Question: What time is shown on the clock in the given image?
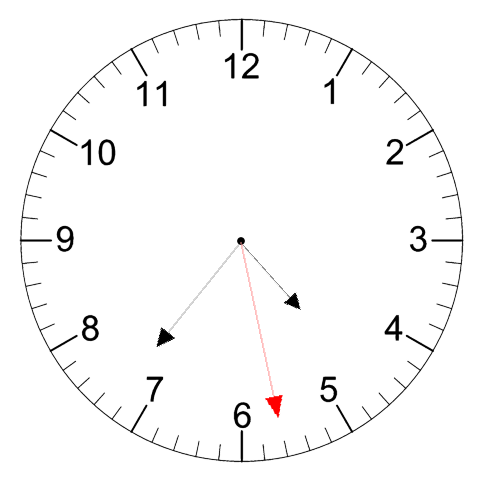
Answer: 04:36:28